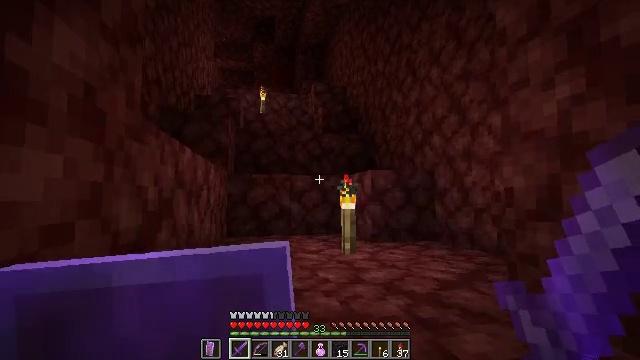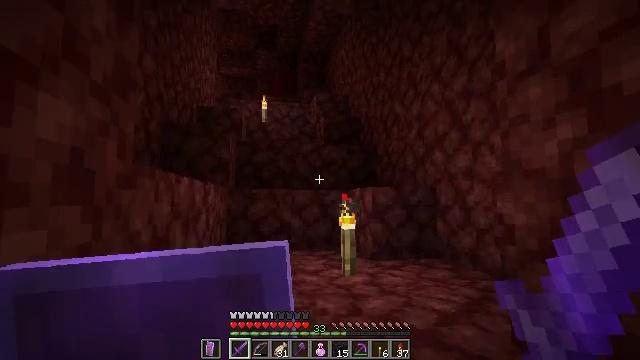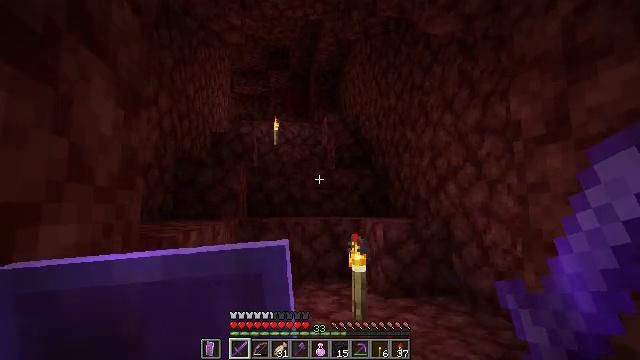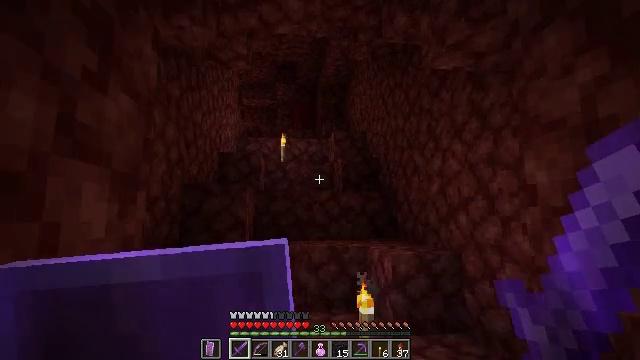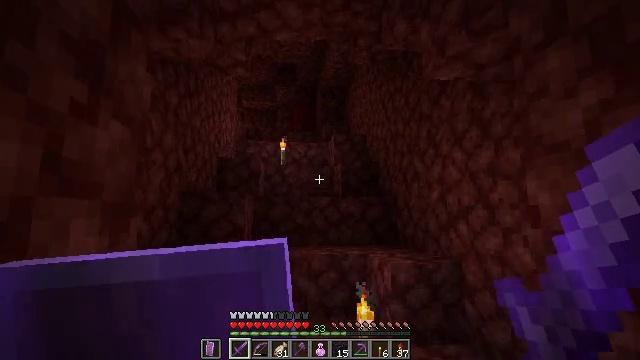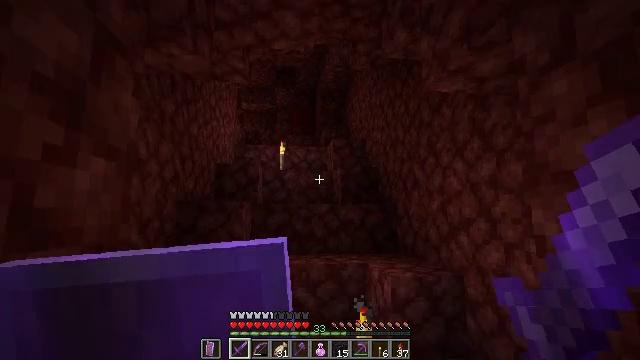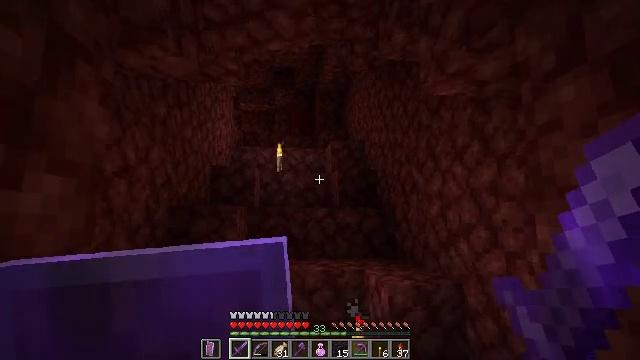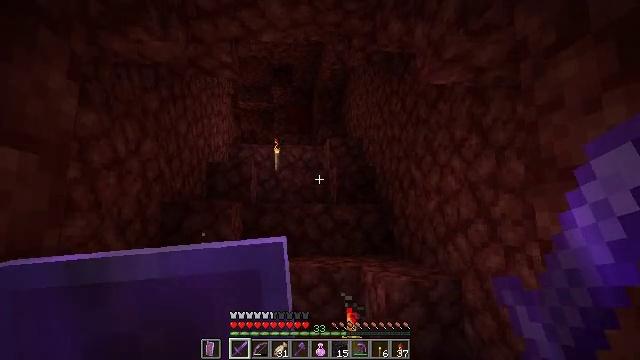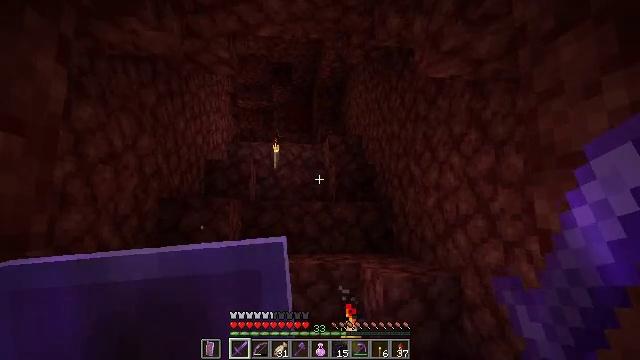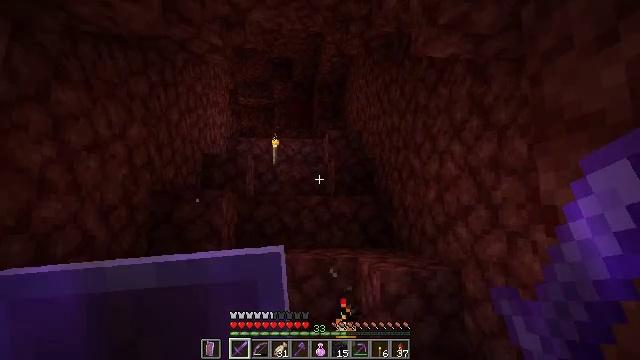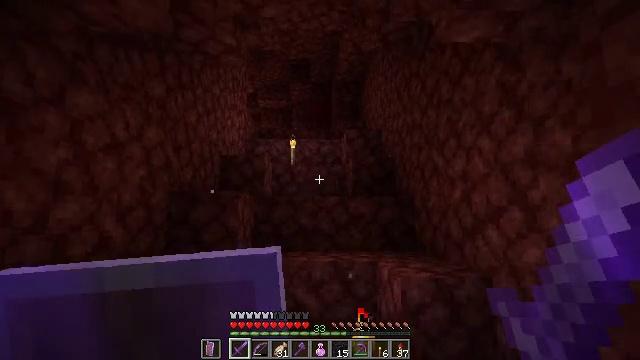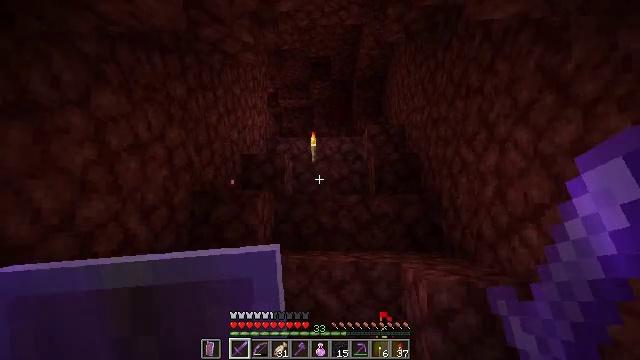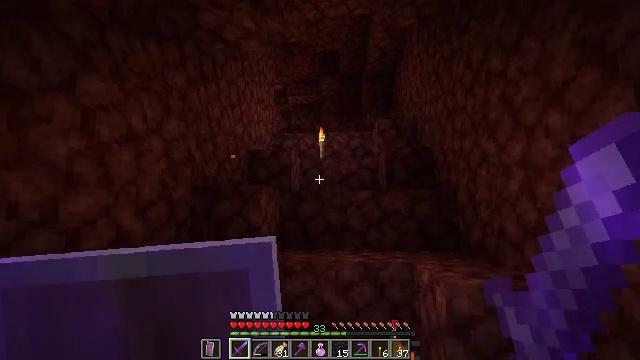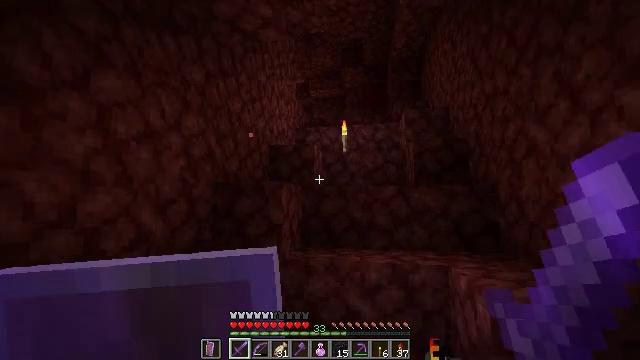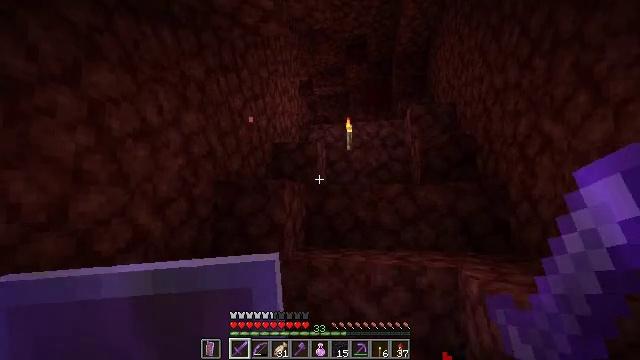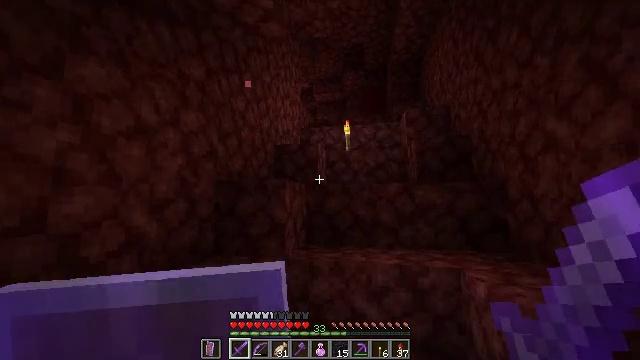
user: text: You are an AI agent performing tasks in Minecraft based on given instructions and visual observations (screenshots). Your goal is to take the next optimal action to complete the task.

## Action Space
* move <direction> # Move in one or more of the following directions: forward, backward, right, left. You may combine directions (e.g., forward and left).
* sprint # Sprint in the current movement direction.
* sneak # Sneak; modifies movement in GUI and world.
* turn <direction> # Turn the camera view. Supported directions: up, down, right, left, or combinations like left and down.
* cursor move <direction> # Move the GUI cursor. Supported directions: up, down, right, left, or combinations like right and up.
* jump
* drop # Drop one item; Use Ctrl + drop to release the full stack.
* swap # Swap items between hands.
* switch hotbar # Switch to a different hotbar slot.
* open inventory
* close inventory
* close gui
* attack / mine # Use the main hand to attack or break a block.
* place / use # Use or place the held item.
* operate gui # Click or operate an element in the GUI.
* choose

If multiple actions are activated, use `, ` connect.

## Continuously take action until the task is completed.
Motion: motion action
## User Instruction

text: Collect warped fungus to use for crafting.
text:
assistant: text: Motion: move forward, jump
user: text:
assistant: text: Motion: move forward, turn left and up, jump
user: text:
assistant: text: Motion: move forward, turn left and up, jump
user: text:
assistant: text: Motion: move forward, jump
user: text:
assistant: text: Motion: move forward and move right, jump
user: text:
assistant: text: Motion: move forward and move right
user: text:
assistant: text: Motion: move forward and move right
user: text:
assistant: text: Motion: move forward and move right
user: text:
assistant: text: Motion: move forward
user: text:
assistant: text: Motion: move forward, turn left
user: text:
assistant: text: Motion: move forward, turn left
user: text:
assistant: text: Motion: move forward, turn left
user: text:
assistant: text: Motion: move forward, sprint, turn left and down
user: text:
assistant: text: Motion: move forward, sprint
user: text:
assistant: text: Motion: move forward, sprint
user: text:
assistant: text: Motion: move forward, sprint
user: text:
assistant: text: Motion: move forward, sprint
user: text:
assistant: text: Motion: move forward, sprint, turn right and down
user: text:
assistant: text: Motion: move forward, sprint, turn right, jump
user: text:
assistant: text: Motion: move forward, sprint, jump
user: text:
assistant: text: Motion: move forward, sprint, jump
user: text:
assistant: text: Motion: move forward, sprint, jump
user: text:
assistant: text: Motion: move forward, sprint
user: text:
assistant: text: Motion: move forward, sprint, turn right
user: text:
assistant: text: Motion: move forward, sprint, turn right
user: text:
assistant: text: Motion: move forward, sprint
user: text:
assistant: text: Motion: move forward, sprint, turn right
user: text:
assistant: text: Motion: move forward, sprint, turn right
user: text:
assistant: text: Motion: move forward, sprint
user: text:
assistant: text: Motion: move forward, sprint